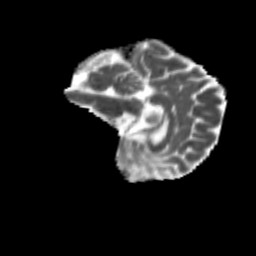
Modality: MD
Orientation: sagittal
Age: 67
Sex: female
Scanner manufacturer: siemens
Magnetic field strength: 3 T
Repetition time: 4.71 s
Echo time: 0.0906 s